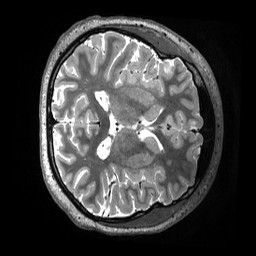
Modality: T2w
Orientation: axial